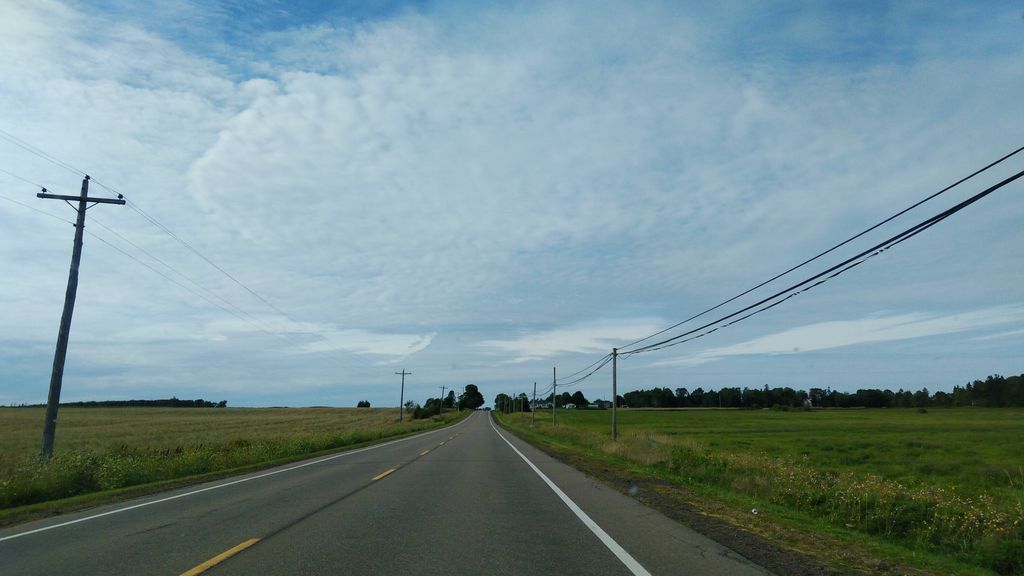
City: charlottetown